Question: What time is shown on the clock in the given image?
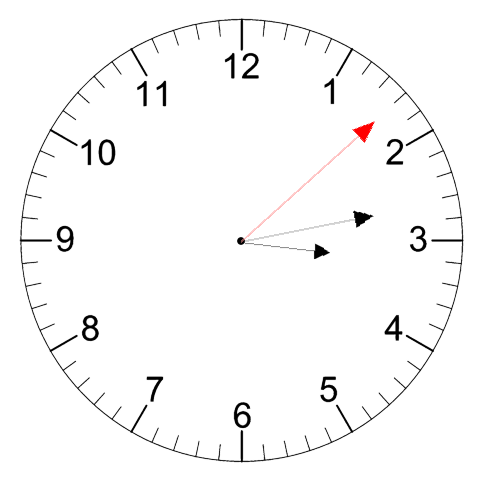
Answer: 03:13:08